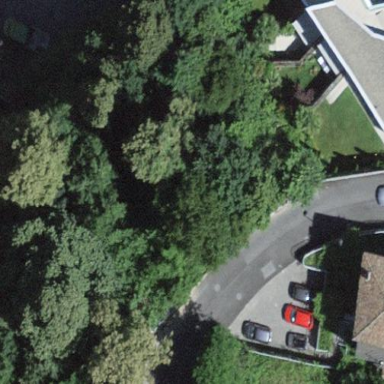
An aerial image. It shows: Semi-evergreen woodland setting.